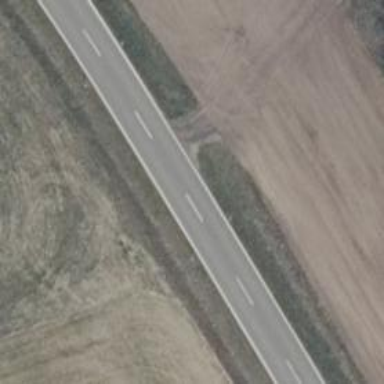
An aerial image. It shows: Secondary road with asphalt surface.